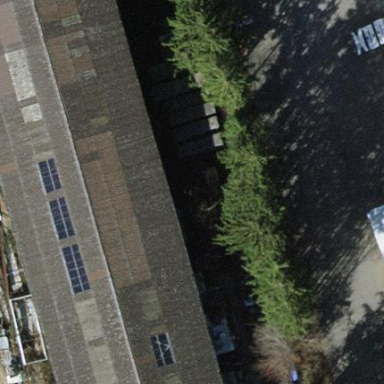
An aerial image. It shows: Industrial building.